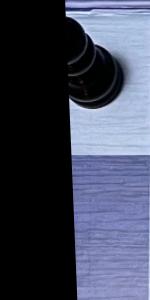
Label: Empty